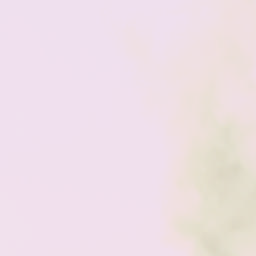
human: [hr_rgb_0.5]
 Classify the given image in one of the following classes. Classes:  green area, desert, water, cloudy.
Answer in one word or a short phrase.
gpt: cloudy